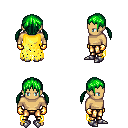
a pixel art fantasy rpg character, male body template, human, tanned skin, yellow tattered cape, gold greaves, green twin-tailed hairstyle, gold gloves, metal boots, four views (front, back, left, right), 2x2 character sprite sheet, small pixel art, hard edges, no anti-aliasing